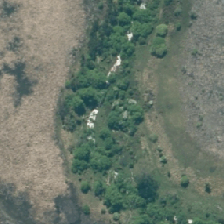
Land cover: deciduous_hardwood